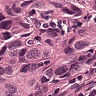
Metastatic tissue present: yes